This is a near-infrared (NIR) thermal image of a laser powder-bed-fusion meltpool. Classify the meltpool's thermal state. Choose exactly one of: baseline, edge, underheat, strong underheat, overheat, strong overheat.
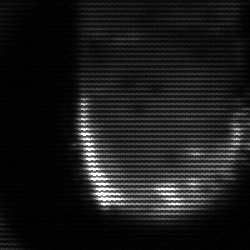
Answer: baseline